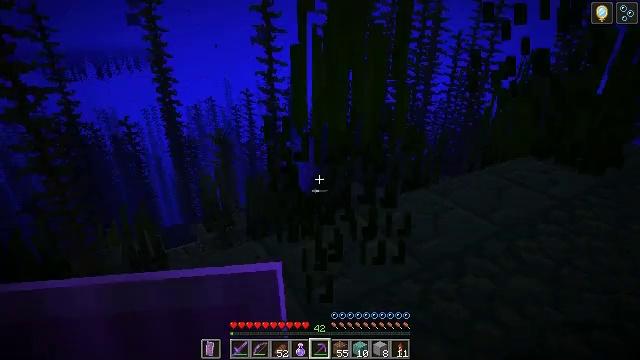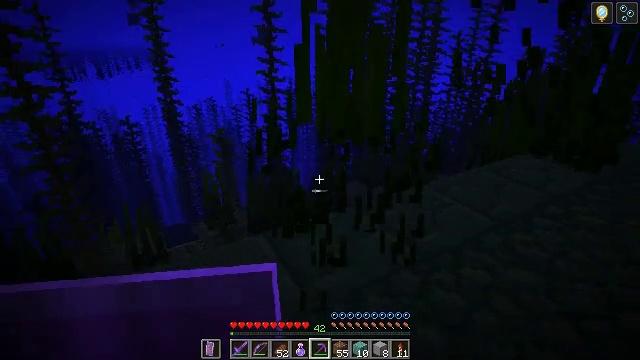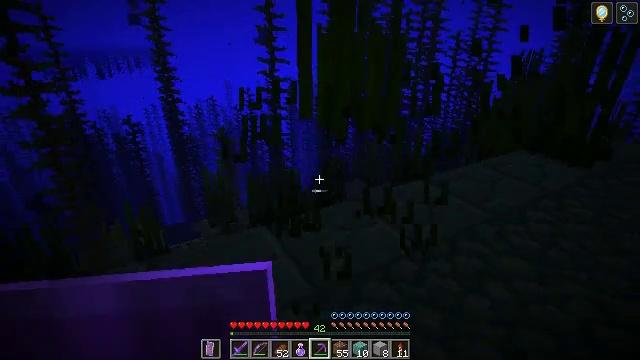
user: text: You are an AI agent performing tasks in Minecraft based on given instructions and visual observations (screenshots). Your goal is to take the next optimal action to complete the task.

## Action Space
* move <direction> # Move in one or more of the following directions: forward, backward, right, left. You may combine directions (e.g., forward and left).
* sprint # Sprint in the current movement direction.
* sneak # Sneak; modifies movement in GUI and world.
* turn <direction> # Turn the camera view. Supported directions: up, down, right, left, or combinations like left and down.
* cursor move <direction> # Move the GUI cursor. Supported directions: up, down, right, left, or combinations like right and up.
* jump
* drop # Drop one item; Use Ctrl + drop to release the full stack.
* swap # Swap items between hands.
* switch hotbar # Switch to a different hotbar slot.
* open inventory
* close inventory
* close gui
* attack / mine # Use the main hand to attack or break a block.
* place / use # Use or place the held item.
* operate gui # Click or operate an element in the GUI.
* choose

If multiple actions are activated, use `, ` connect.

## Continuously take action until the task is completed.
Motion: motion action
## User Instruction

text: Gather tall seagrass in the sea.
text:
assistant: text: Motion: move back, attack / mine
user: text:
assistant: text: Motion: move back, attack / mine
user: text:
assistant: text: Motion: attack / mine